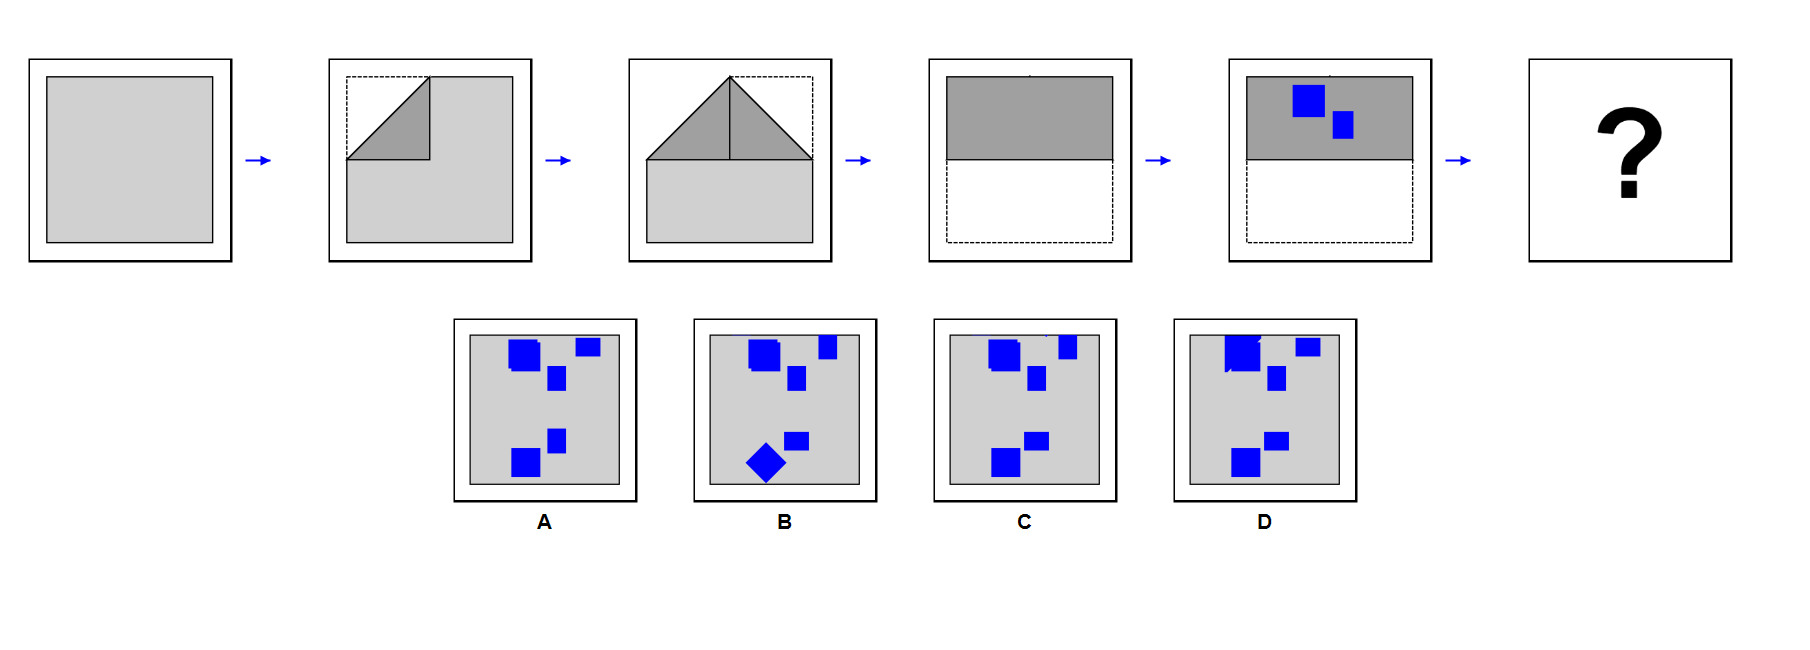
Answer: A